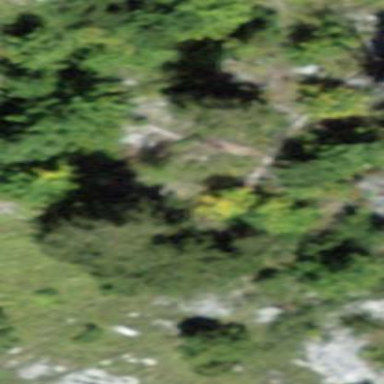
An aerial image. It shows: Forest area.